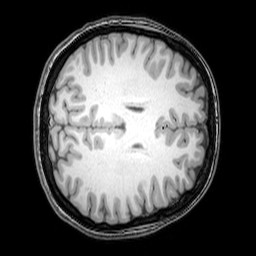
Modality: T1w
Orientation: axial
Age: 24
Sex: female
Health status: healthy
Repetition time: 0.081 s
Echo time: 0.037 s